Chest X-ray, PA view. Patient: 45 years old, sex M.
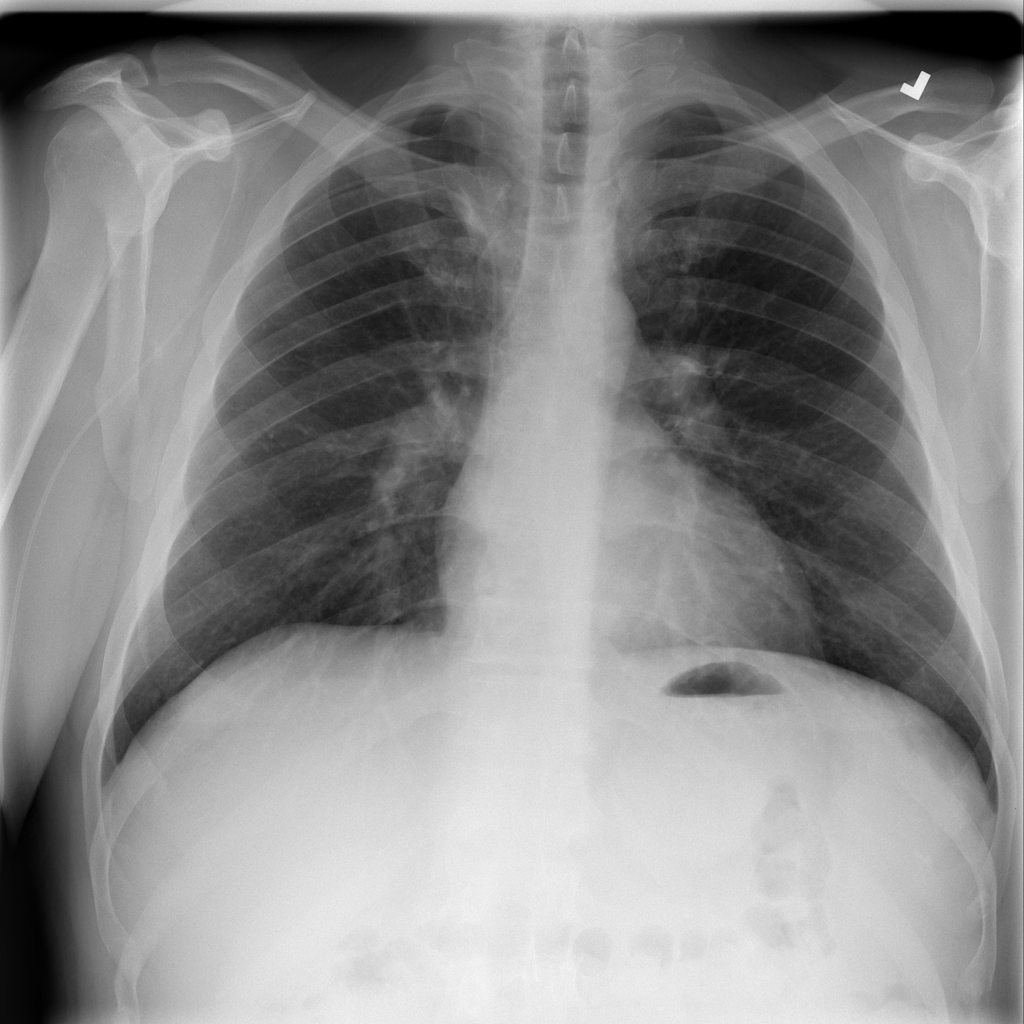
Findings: No Finding